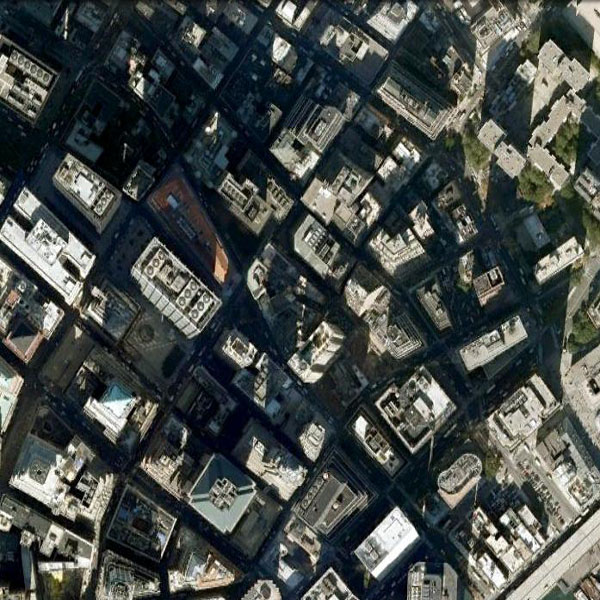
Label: Commercial